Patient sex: F
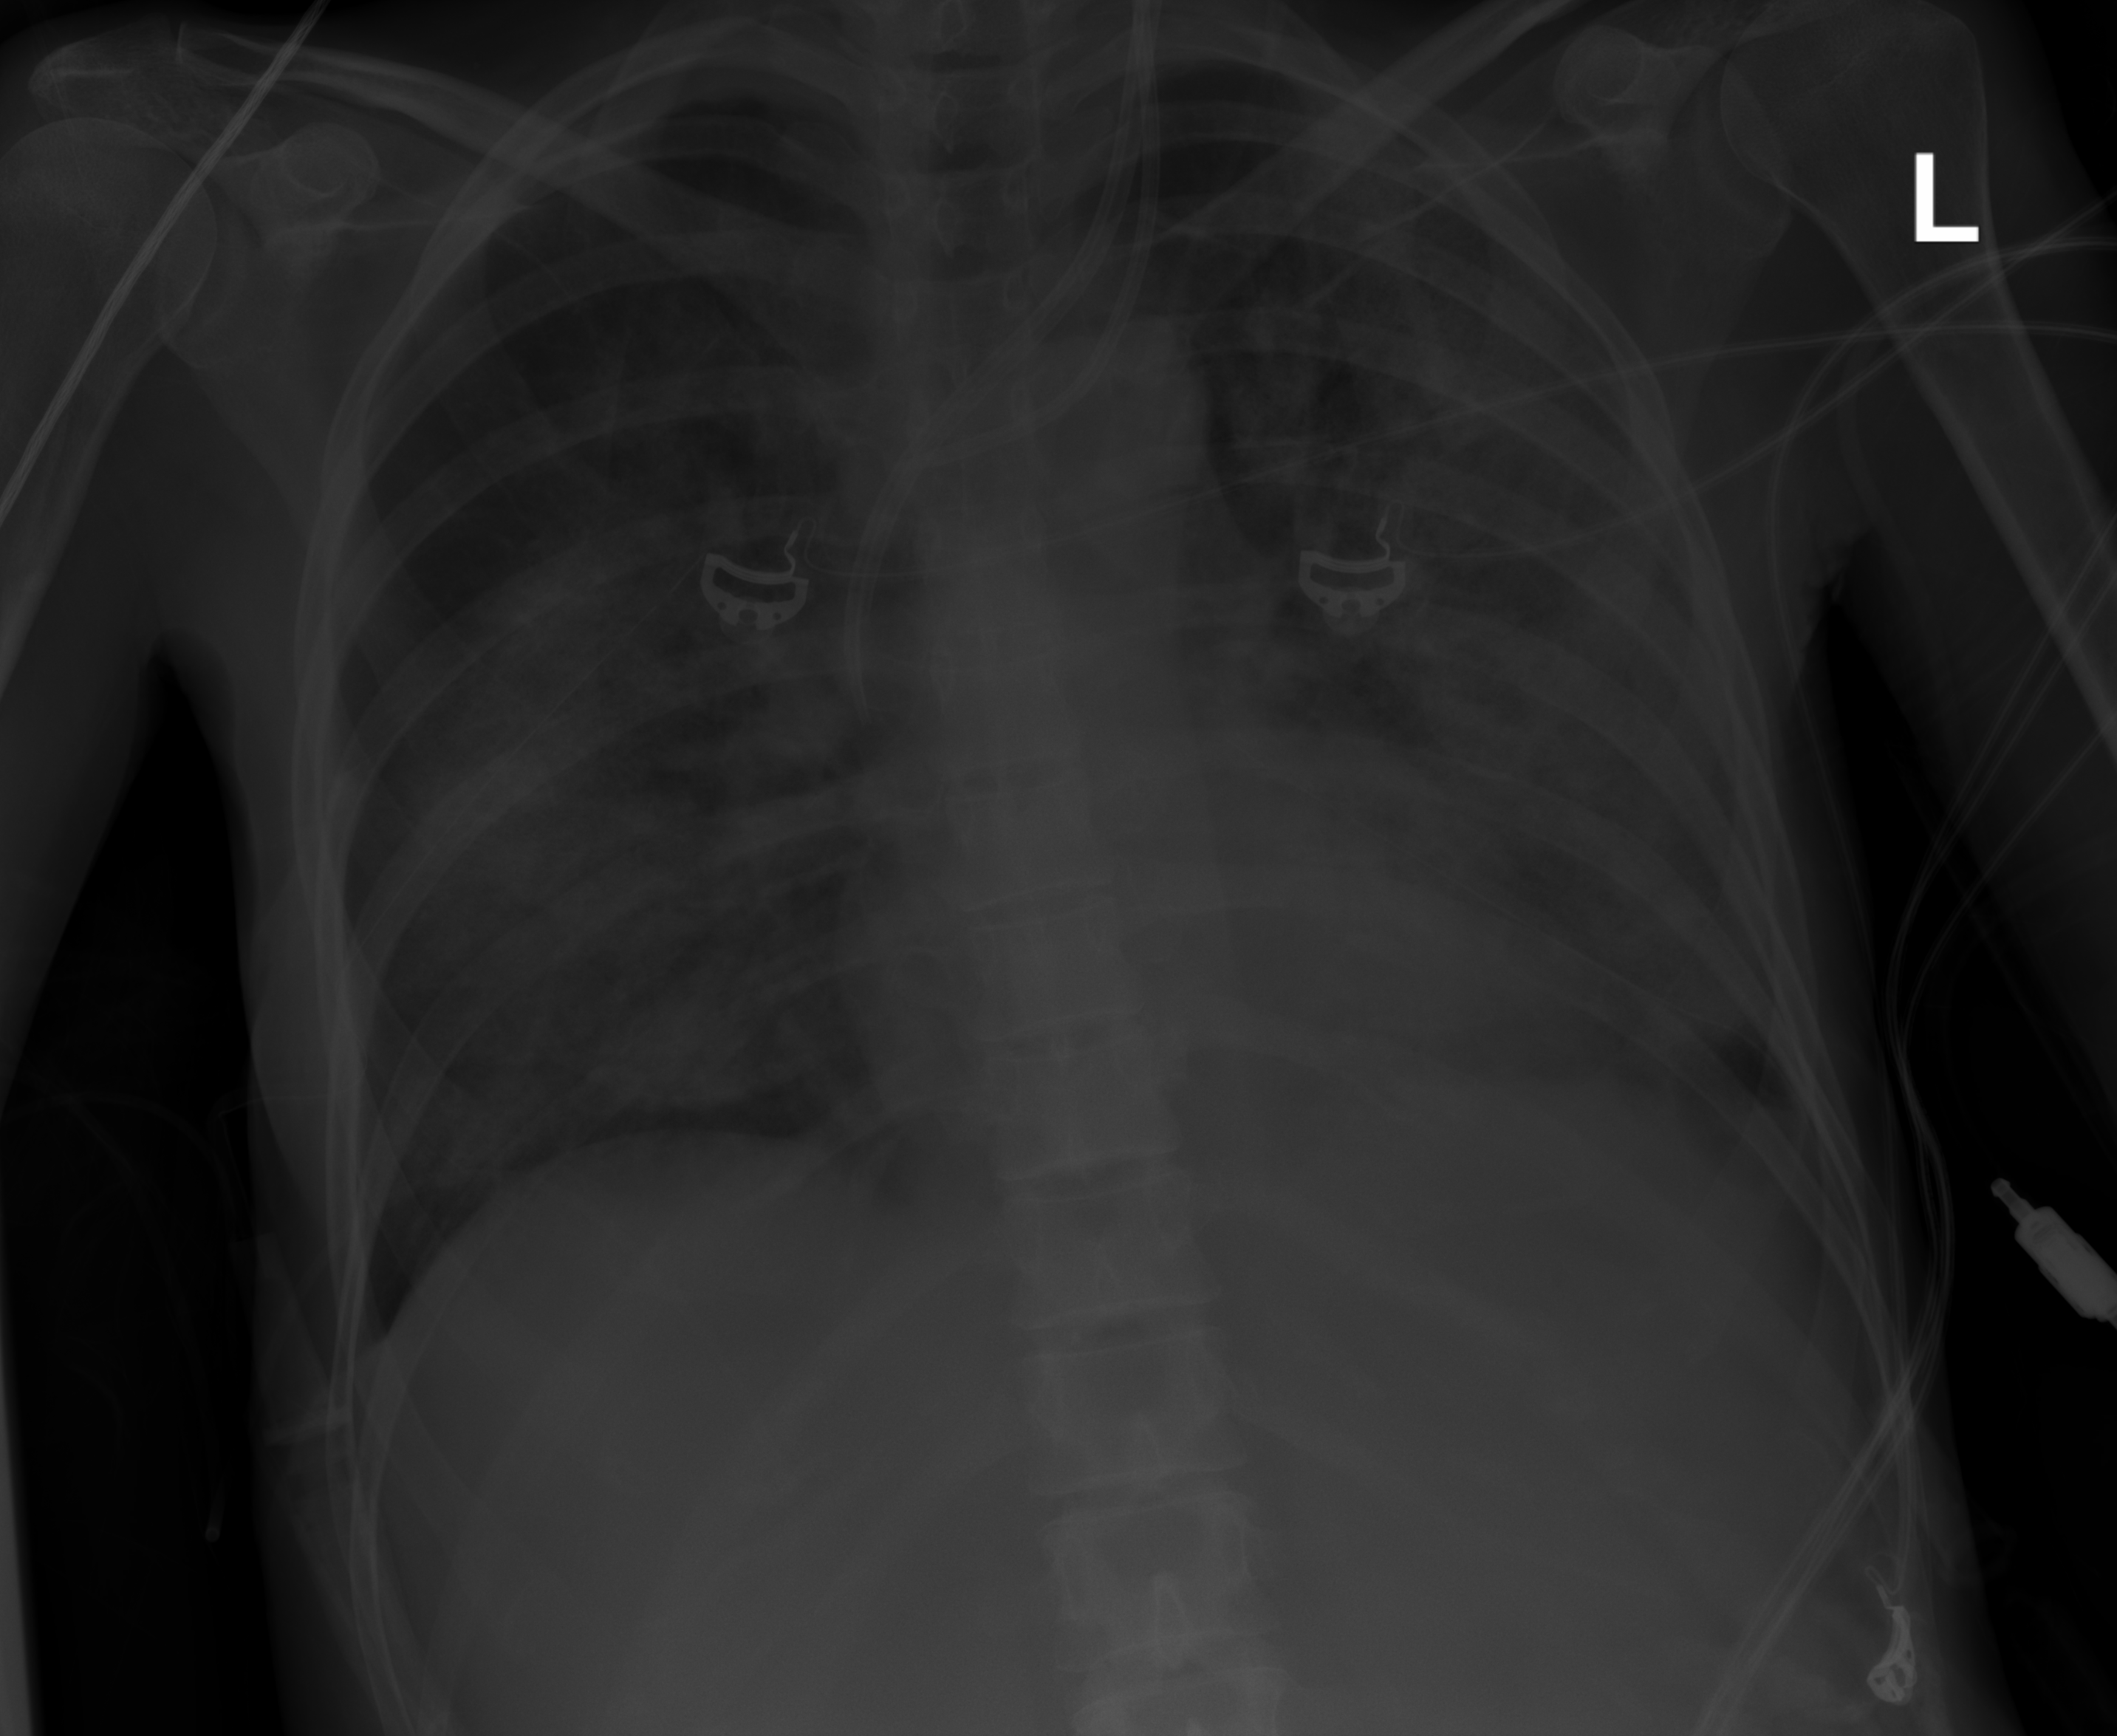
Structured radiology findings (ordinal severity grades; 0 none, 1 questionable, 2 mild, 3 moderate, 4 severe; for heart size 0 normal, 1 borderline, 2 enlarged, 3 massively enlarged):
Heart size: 0
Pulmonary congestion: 2
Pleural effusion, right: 0
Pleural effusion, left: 0
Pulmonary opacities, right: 3
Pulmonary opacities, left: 3
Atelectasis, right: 2
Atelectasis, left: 0